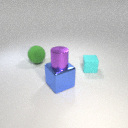
large green rubber sphere to the left of small cyan rubber cube